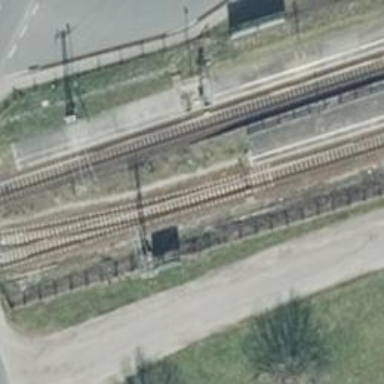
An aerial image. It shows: Railway switch.